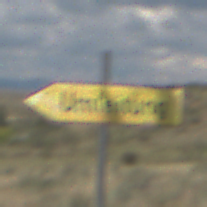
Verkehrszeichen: UmleitungswegweiserLinksweisend
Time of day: Midday
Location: Outdoor (Nature)
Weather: PartlyCloudy
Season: NotSpecified
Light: Natural